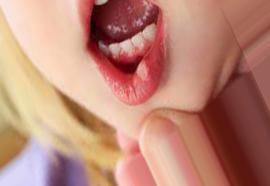
Condition: Mouth Ulcer